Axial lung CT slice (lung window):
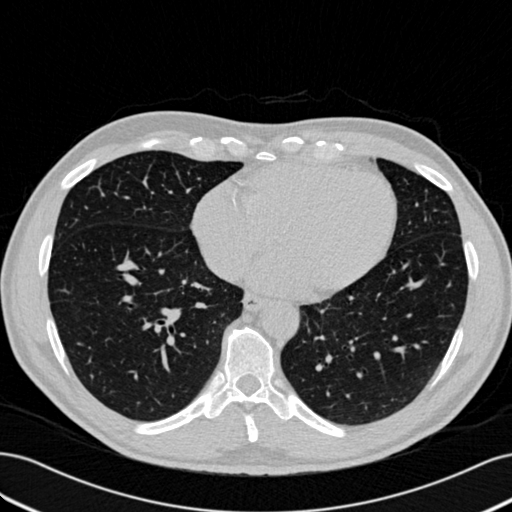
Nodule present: no